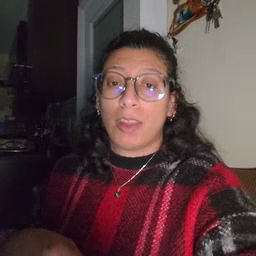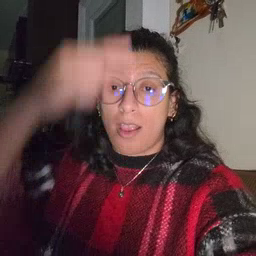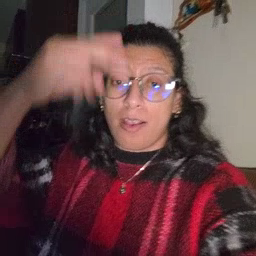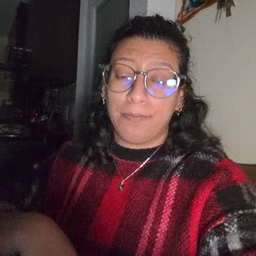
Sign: high